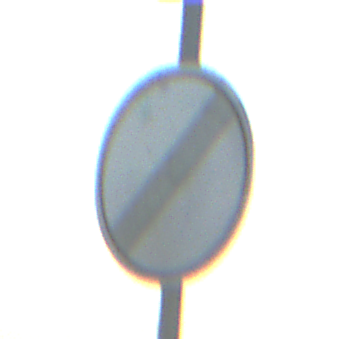
Verkehrszeichen: EndeSaemtlicherBegrenzungen
Umgebung: Outdoor, Beach
Tageszeit: SunriseSunset
Wetter: Clear
Licht: Natural
Jahreszeit: NotSpecified
Kontrast: HighContrast